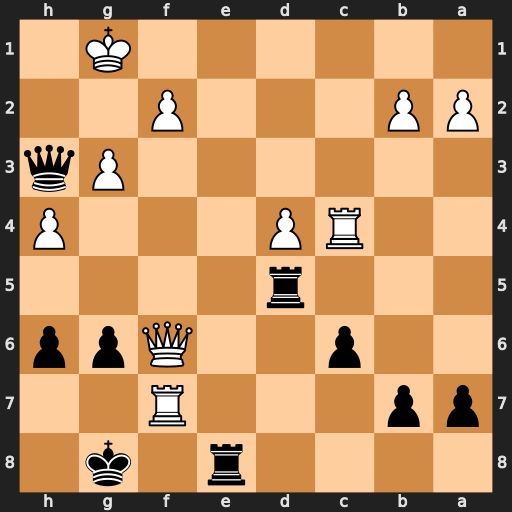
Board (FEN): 4r1k1/pp3R2/2p2Qpp/3r4/2RP3P/6Pq/PP3P2/6K1
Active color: b
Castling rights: -
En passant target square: -
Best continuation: Re1#